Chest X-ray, AP view. Patient: 44 years old, sex M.
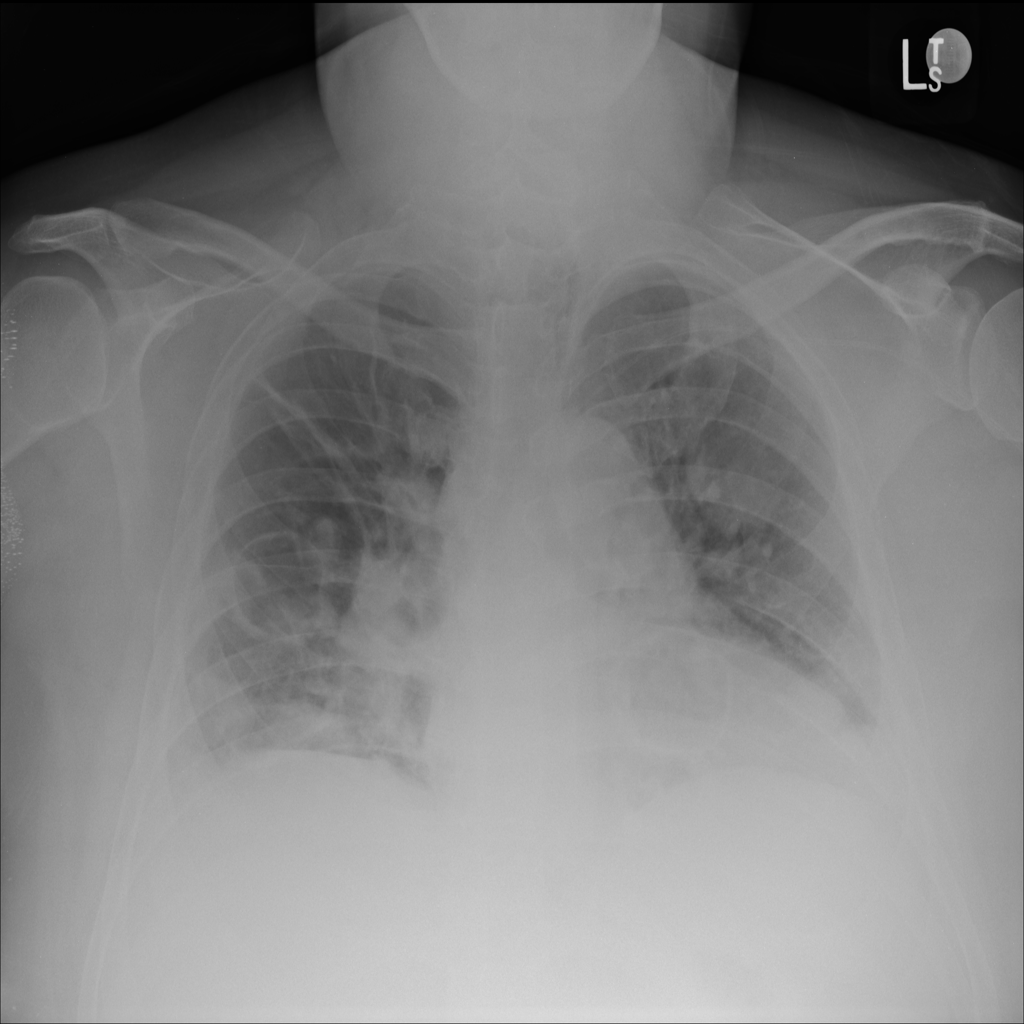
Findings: Atelectasis, Infiltration, Nodule